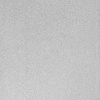
Atmospheric dust classification: dusty